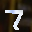
Label: 7